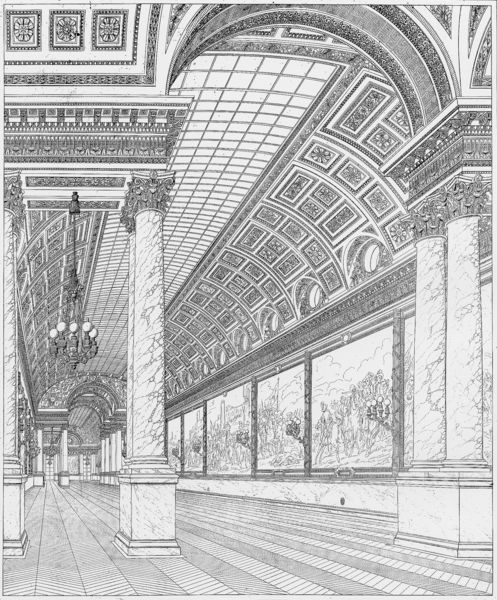
Titel: Galerie des batailles
Künstler: Ch. Gavard
Standort: Versailles
Institution: Galerie des Batailles
Schlagwörter: dunkel, gemälde, ausschnitt, fenster, glas, grau, hell, lampe, lampen, licht, marmor, raum, schmuck, skizze, säule, säulen, weiss, zeichnung, blüten, dach, gebäude, schloss, muster, ornament, wand, architektur, lang, rahmen, sockel, stein, innenraum, kirche, boden, decke, rund, doppelsäule, bilder, bilderrahmen, ecke, bogen, perspektive, parkett, studie, beleuchtung, dielen, saal, rundbogen, detail, ornamente, kerze, kerzen, kronleuchter, leuchter, lüster, stuck, innenansicht, marmoriert, galerie, halle, flucht, rechtecke, bögen, wände, fussboden, gang, arkade, gewölbe, durchblick, eckig, palast, groß, schraffur, radierung, stich, fliesen, bahnhof, schraffiert, bleistift, entwurf, pracht, architrav, arkaden, kapitelle, kapitell, fries, kerzenleuchter, wandbilder, gesims, residenz, fluchtpunkt, antik, struktur, fresken, romanik, rechteckig, plan, kasetten, kassetten, kassettendecke, museum, teuer, korinthisch, glasdach, bau, kandelaber, römisch, mamor, armleuchter, kapitel, plinte, abakus, akantus, korintisch, kasettendecke, tonnengewölbe, kassettierung, bogengang, perspektivisch, oberlicht, lunetten, arke, bahnhofshalle, industriearchitektur, u bahn, luster, architktur, kassettendach, wandleuchter, pplan